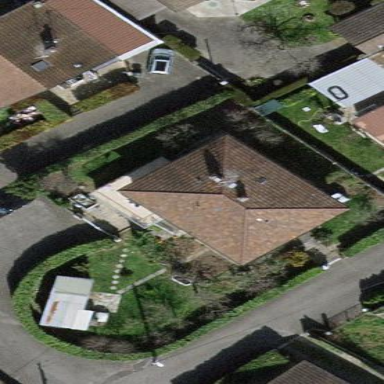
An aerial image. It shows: House with pyramidal roof shape.